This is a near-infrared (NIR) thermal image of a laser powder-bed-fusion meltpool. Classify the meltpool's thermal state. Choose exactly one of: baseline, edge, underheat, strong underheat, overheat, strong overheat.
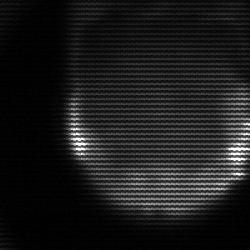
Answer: edge